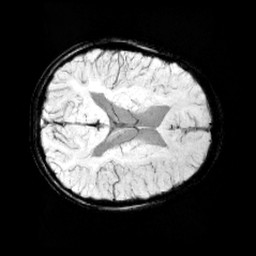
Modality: minIP
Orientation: axial
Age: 9
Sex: female
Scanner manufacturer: siemens
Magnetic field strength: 3 T
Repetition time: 0.027 s
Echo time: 0.02 s